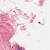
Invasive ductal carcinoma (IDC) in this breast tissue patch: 0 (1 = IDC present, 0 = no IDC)